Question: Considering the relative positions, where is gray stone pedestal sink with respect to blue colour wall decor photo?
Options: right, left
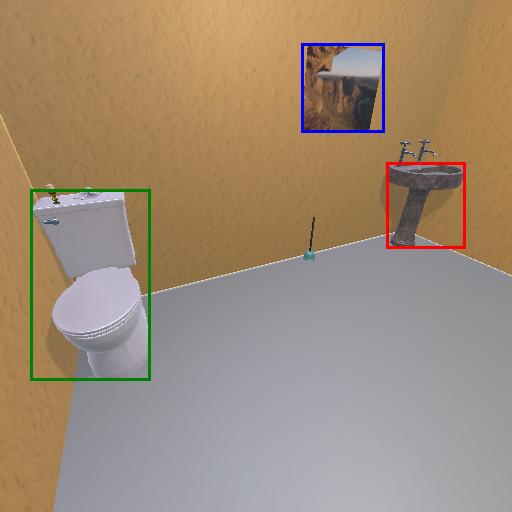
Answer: right